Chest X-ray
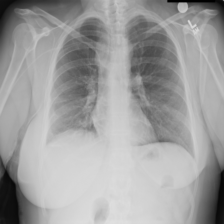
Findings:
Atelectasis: negative
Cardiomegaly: negative
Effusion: negative
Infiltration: negative
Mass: negative
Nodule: negative
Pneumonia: negative
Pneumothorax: negative
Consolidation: negative
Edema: negative
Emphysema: negative
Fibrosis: negative
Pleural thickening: negative
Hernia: negative